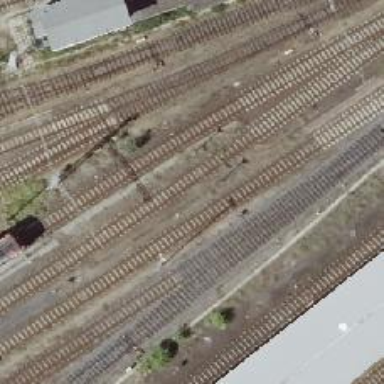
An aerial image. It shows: Railway signal.